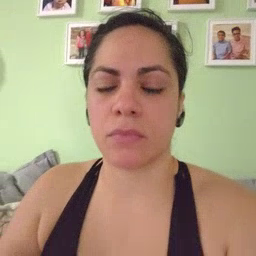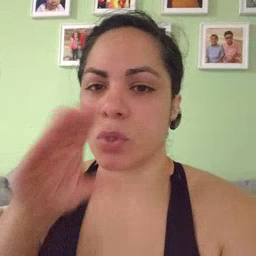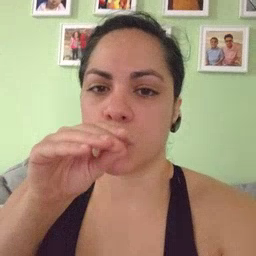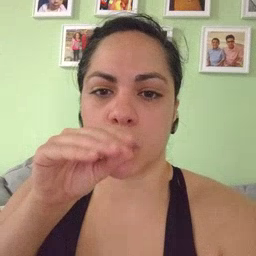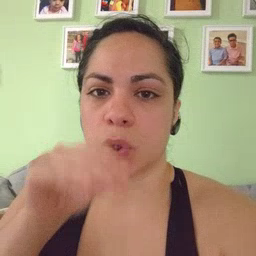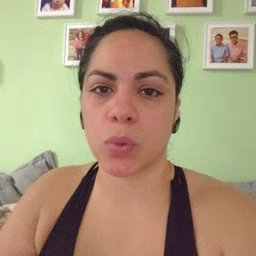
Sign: goose